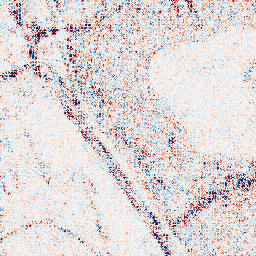
Category: wavelet
Decomposition family: wavelet_dwt
Decomposition parameters: wavelet: db8
level: 1
Upsampling method: sinc_blackman
Upsampling parameters: scale: 2
kernel_size: 8
Upsampling scale: 2